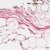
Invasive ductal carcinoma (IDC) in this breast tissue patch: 0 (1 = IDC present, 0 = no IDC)